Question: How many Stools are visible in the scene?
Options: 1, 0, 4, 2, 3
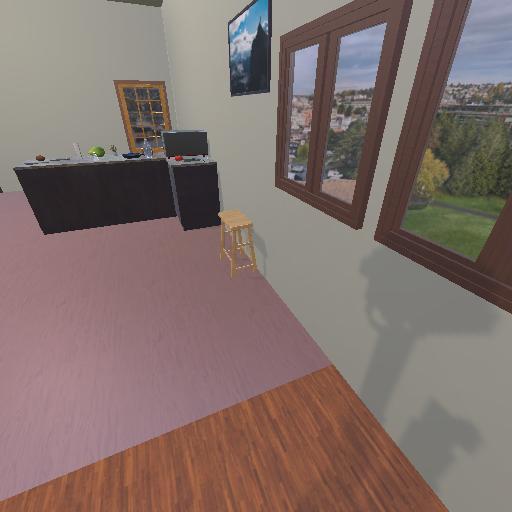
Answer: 1